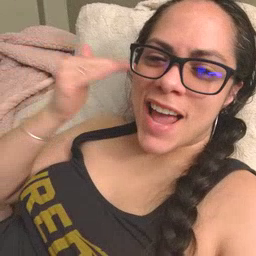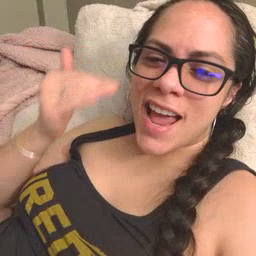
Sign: head